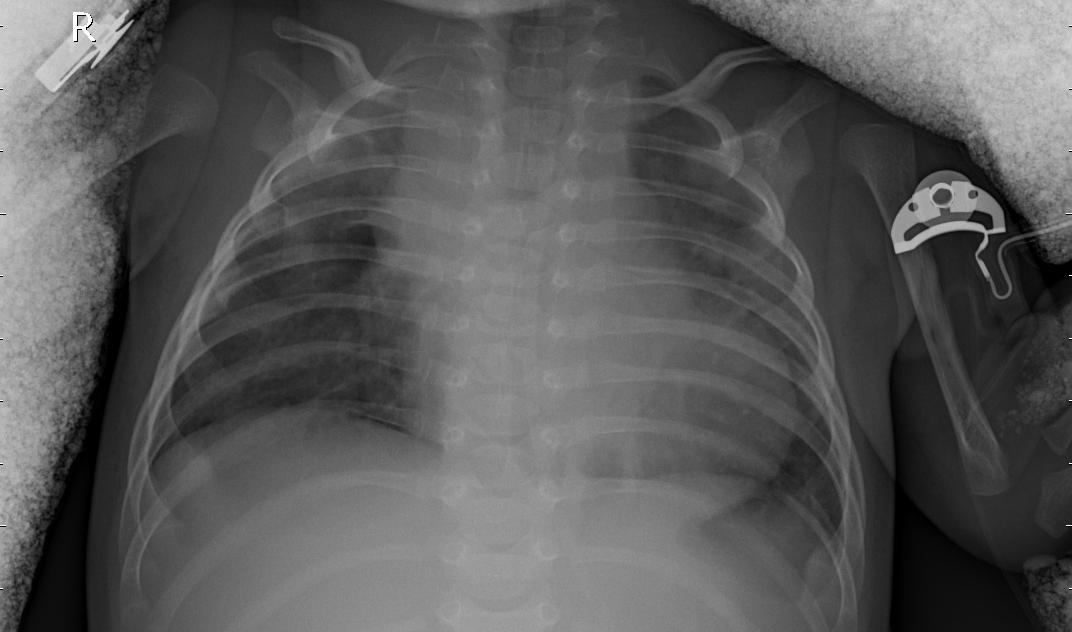
Diagnosis: PNEUMONIA